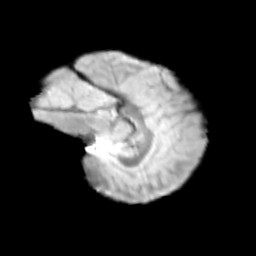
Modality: T2w
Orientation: sagittal
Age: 11
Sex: female
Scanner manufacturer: siemens
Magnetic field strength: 3 T
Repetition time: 3.8 s
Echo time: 0.07 s